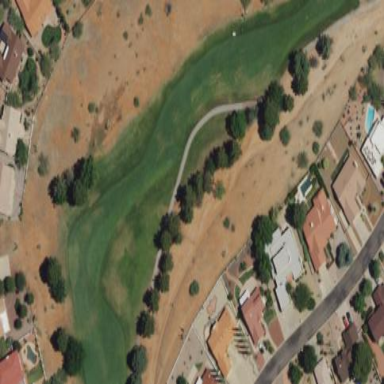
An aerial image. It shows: Scenic golf fairway.